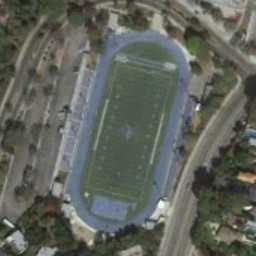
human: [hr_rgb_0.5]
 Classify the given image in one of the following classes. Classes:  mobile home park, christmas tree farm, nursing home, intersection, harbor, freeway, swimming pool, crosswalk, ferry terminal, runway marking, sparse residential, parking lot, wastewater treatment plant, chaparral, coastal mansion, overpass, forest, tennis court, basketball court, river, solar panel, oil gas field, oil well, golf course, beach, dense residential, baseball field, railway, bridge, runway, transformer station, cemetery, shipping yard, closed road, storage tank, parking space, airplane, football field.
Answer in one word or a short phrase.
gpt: football field